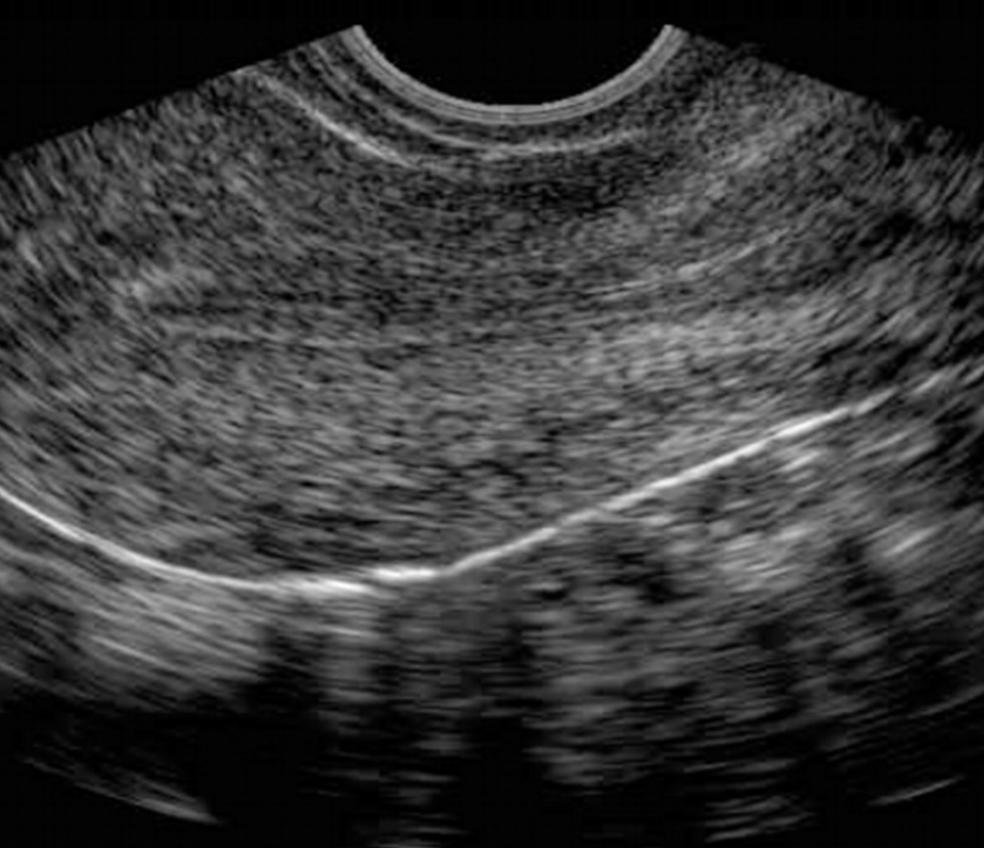
Label: notinfected